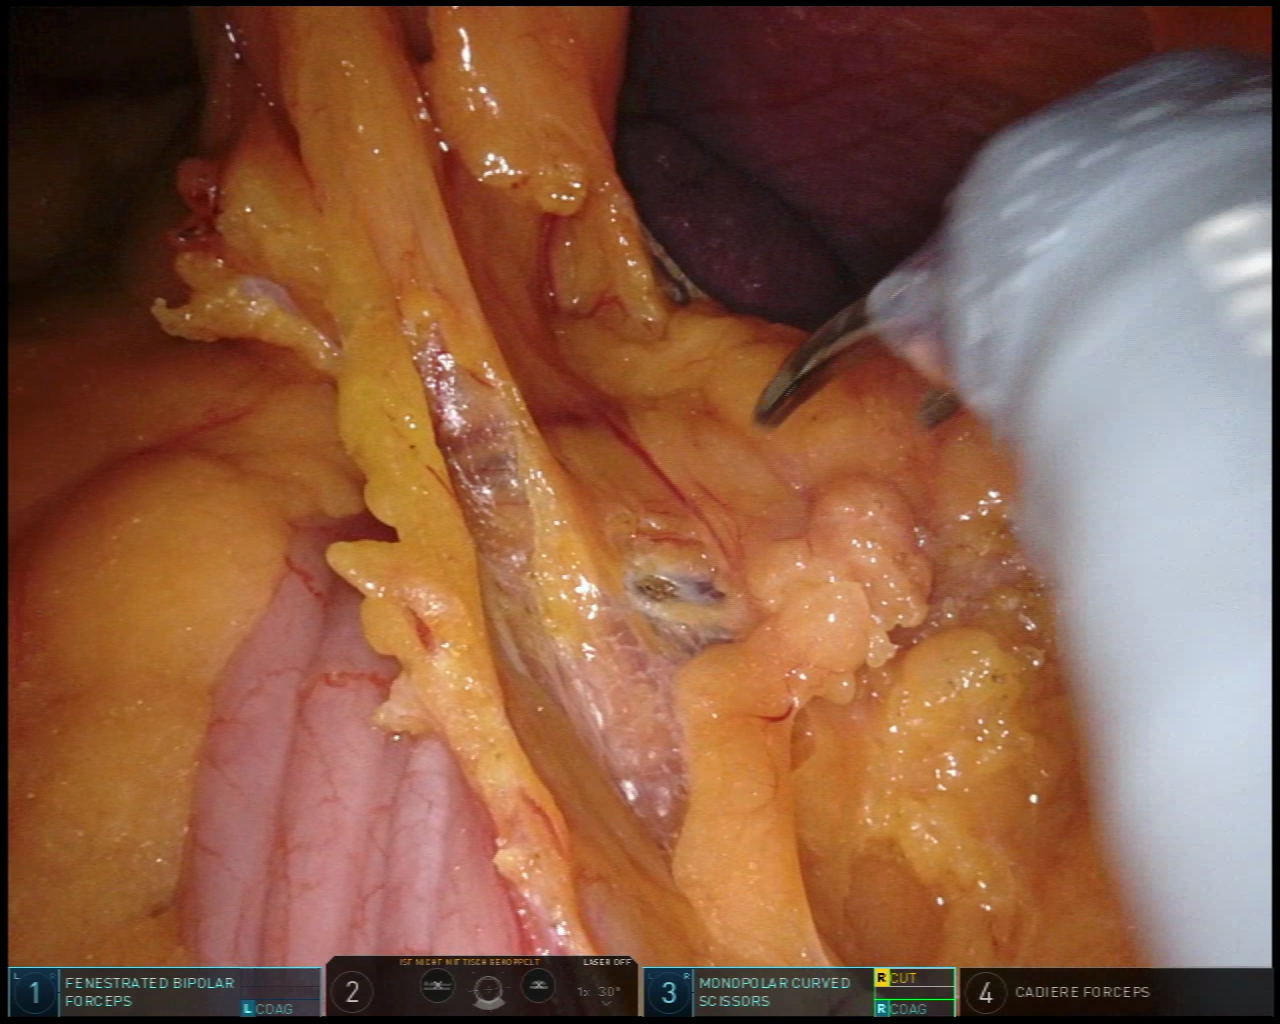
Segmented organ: spleen
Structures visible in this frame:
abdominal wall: yes
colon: yes
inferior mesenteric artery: no
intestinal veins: no
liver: no
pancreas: no
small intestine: no
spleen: yes
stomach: no
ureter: no
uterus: no
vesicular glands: no